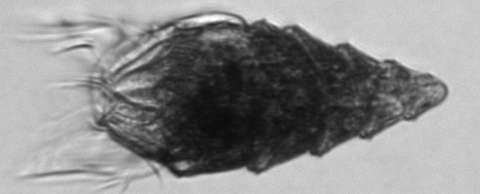
Label: Laboea_strobila